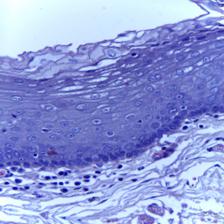
Diagnosis: Normal